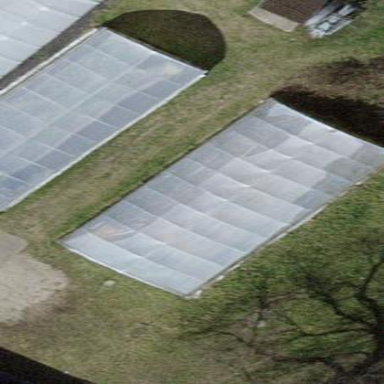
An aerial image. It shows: Greenhouse.